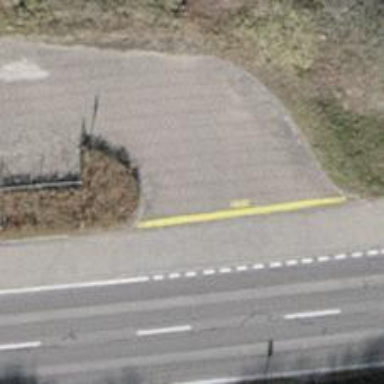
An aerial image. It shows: Parking aisle designated as service road.